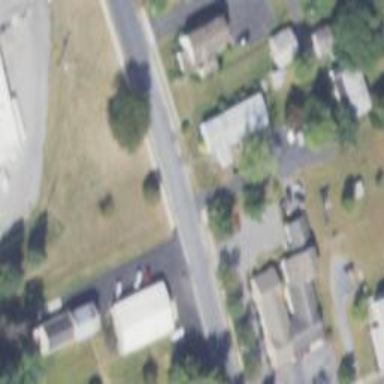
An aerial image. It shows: Unclassified asphalt road with sidewalk on the left side.